Question: Here's what I have:
<URL>

Code for the background bars:
'''
maxData = 80000000;
maxHeight = 250;
var yScale = d3.scale.linear().
domain([0, maxData]). // your data minimum and maximum
range([0, maxHeight]); // the pixels to map to, e.g., the height of the diagram.
var riskpoints = [62000000,48000000,30000000];
var rectDemo = d3.select("#chart").
append("svg:svg").
attr("width", 400).
attr("height", maxHeight).
attr('class','risk');
rectDemo.append("svg:rect").
attr("x",0).
attr("y", maxHeight - yScale(riskpoints[0])).
attr("height", yScale(riskpoints[0]) - yScale(riskpoints[1])).
attr("width", '100%').
attr("fill", "rgba(0,100,0,.3)");
rectDemo.append("svg:rect").
attr("x",0).
attr("y", maxHeight - yScale(riskpoints[1])).
attr("height", yScale(riskpoints[1]) - yScale(riskpoints[2])).
attr("width", '100%').
attr("fill", "rgba(100,100,0,.3)");
rectDemo.append("svg:rect").
attr("x",0).
attr("y", maxHeight - yScale(riskpoints[2])).
attr("height", yScale(riskpoints[2])).
attr("width", '100%').
attr("fill", "rgba(100,0,0,.3)");
'''
This is exactly what I want, that I have made the red, yellow, green background bars a fixed height.
When you use the slider, or, more importantly, when the graph is regenerated (which it will with the actual data), I want the background bars to adjust to the correct height.
For example, in the image, the green bar is somewhere between 300M and 200M. If you remove all the graph data except for the red (vertical) bars, the green bar (horizontal) is just above 40M. This is because the position/height of the background bars are not regenerated, whereas the position/height of the graph data are regenerated, via the rickshaw javascript.
How could I put this data into the rickshaw graph so that it is regenerated?
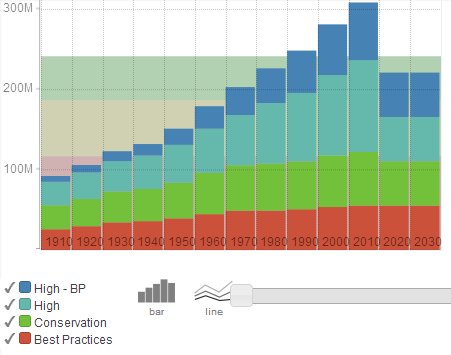
Answer: The solution is to setup update function to calculate new heights of the background bars,
to get displayed bars you can use graph.series.active(); you also may like to keep vars in same scope....
so the solution itself:
'''
var maxHeight;
var background_update = function(graph) {
//skip 1st time;
if (maxHeight === undefined) {return;}
var series=graph.series.active();
maxHeight=yScale(get_maximum_all(series));
//console.log(maxHeight);
var red_riskpoint=get_maximum("y",series[0]);
var yellow_riskpoint=get_maximum("y",series[1]);
var green_riskpoint=get_maximum("y",series[2]);
//console.log(graph.series.active());
console.log(yScale(red_riskpoint),yScale(yellow_riskpoint),yScale(green_riskpoint));
// return;
b_red.attr("y", maxHeight - yScale(red_riskpoint)).attr("height", yScale(red_riskpoint));
b_yellow.attr("y", maxHeight - yScale(yellow_riskpoint)).attr("height", Math.abs(yScale(yellow_riskpoint) - yScale(red_riskpoint)));
b_green.attr("y", maxHeight - yScale(green_riskpoint)).attr("height", Math.abs(yScale(green_riskpoint) - yScale(yellow_riskpoint)));
console.log(maxHeight-yScale(green_riskpoint));
};
var get_maximum_all=function(series) {
var max=0;
for (var i in series) {
var stack=series[i].stack;
for (n in stack) {
if (stack[n].y>max) {max=stack[n].y;}
if (stack[n].y0>max) {max=stack[n].y0;}
}
}
return max;
}
var get_maximum=function(tag,object){
var max=0;
for (var i in object.stack) {
if (object.stack[i][tag]>max) {max=object.stack[i][tag];}
}
return max;
}
Rickshaw.Graph.RangeSlider = function(args) {
var element = this.element = args.element;
var graph = this.graph = args.graph;
$(element).slider({
range: true,
min: graph.dataDomain()[0],
max: graph.dataDomain()[1],
values: [
graph.dataDomain()[0],
graph.dataDomain()[1]
],
slide: function(event, ui) {
graph.window.xMin = ui.values[0];
graph.window.xMax = ui.values[1];
graph.update();
// if we're at an extreme, stick there
if (graph.dataDomain()[0] == ui.values[0]) {
graph.window.xMin = undefined;
}
if (graph.dataDomain()[1] == ui.values[1]) {
graph.window.xMax = undefined;
}
}
});
element.style.width = graph.width + 'px';
graph.onUpdate(function() {
var values = $(element).slider('option', 'values');
$(element).slider('option', 'min', graph.dataDomain()[0]);
$(element).slider('option', 'max', graph.dataDomain()[1]);
if (graph.window.xMin == undefined) {
values[0] = graph.dataDomain()[0];
}
if (graph.window.xMax == undefined) {
values[1] = graph.dataDomain()[1];
}
$(element).slider('option', 'values', values);
background_update(graph);
});
}
'''
other code is almost same you placed to fiddle,
my fiddle <URL>
please note, that i not sure how calculate riskpoints, i just tried to get a maximums. I sure you can make riskpoint calculations from viewing the 'console.log(series)'
b_red,b_green,b_yellow it is d3 selections of initialised background bars.